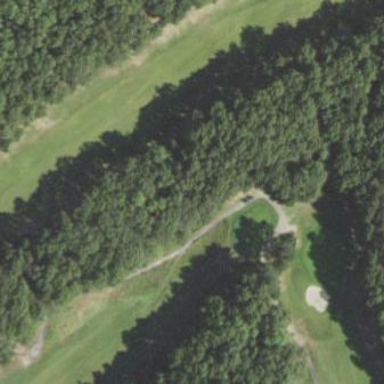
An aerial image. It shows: Golf fairway surrounded by grass.